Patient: sex F, age 48
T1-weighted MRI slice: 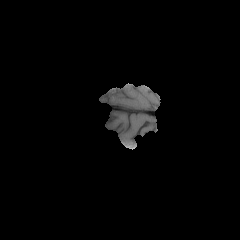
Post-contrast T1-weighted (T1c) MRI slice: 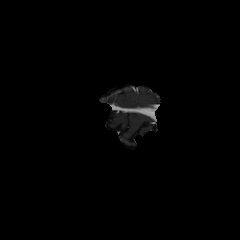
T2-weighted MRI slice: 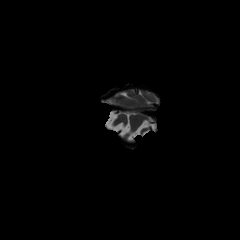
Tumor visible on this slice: no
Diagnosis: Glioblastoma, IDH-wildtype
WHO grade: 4